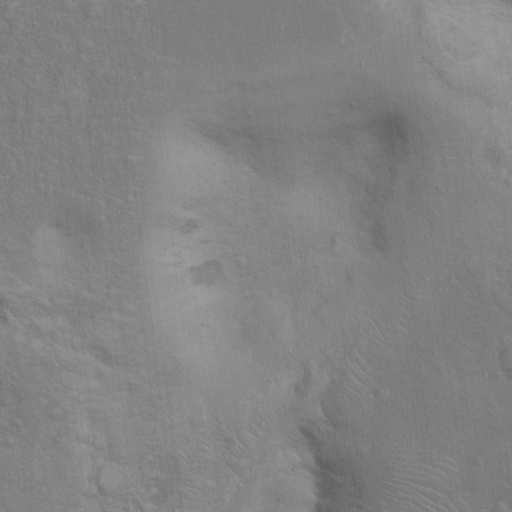
Objects detected: cone, cone, cone